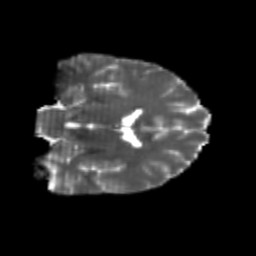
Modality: T2w
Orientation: coronal
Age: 21
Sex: male
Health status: healthy
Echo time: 0.074 s